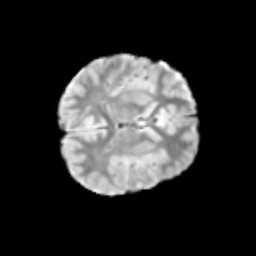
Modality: T2w
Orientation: axial
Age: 9
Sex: male
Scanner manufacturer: siemens
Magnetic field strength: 3 T
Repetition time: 3.8 s
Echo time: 0.07 s